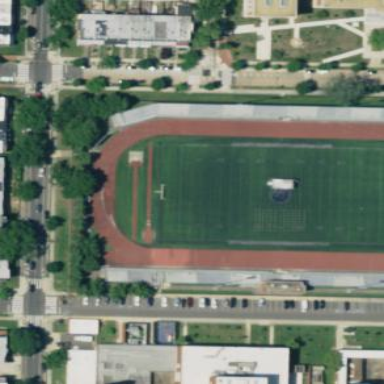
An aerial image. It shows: Pitch for American football.